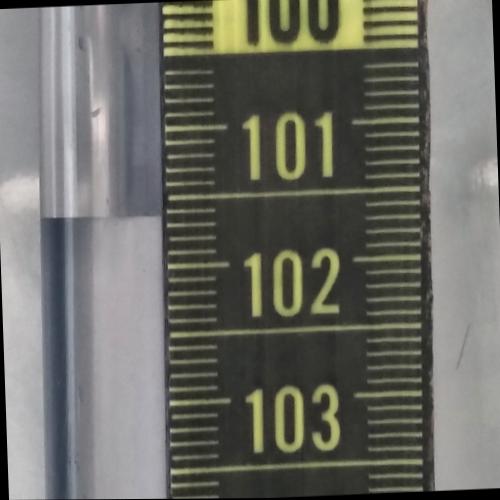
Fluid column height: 101.6 cm